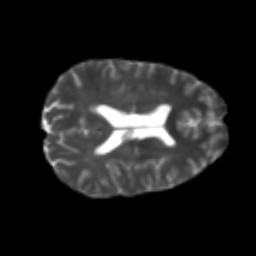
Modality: T2w
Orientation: axial
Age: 24
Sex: male
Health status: healthy
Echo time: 0.074 s